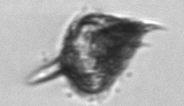
Label: Amylax